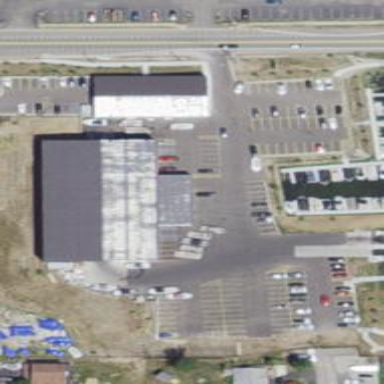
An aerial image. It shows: Building with boat shop inside.